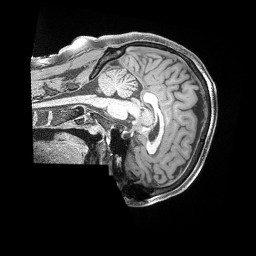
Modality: T1w
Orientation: sagittal
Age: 31
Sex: male
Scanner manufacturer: siemens
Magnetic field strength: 3 T
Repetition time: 2 s
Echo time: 0.00211 s